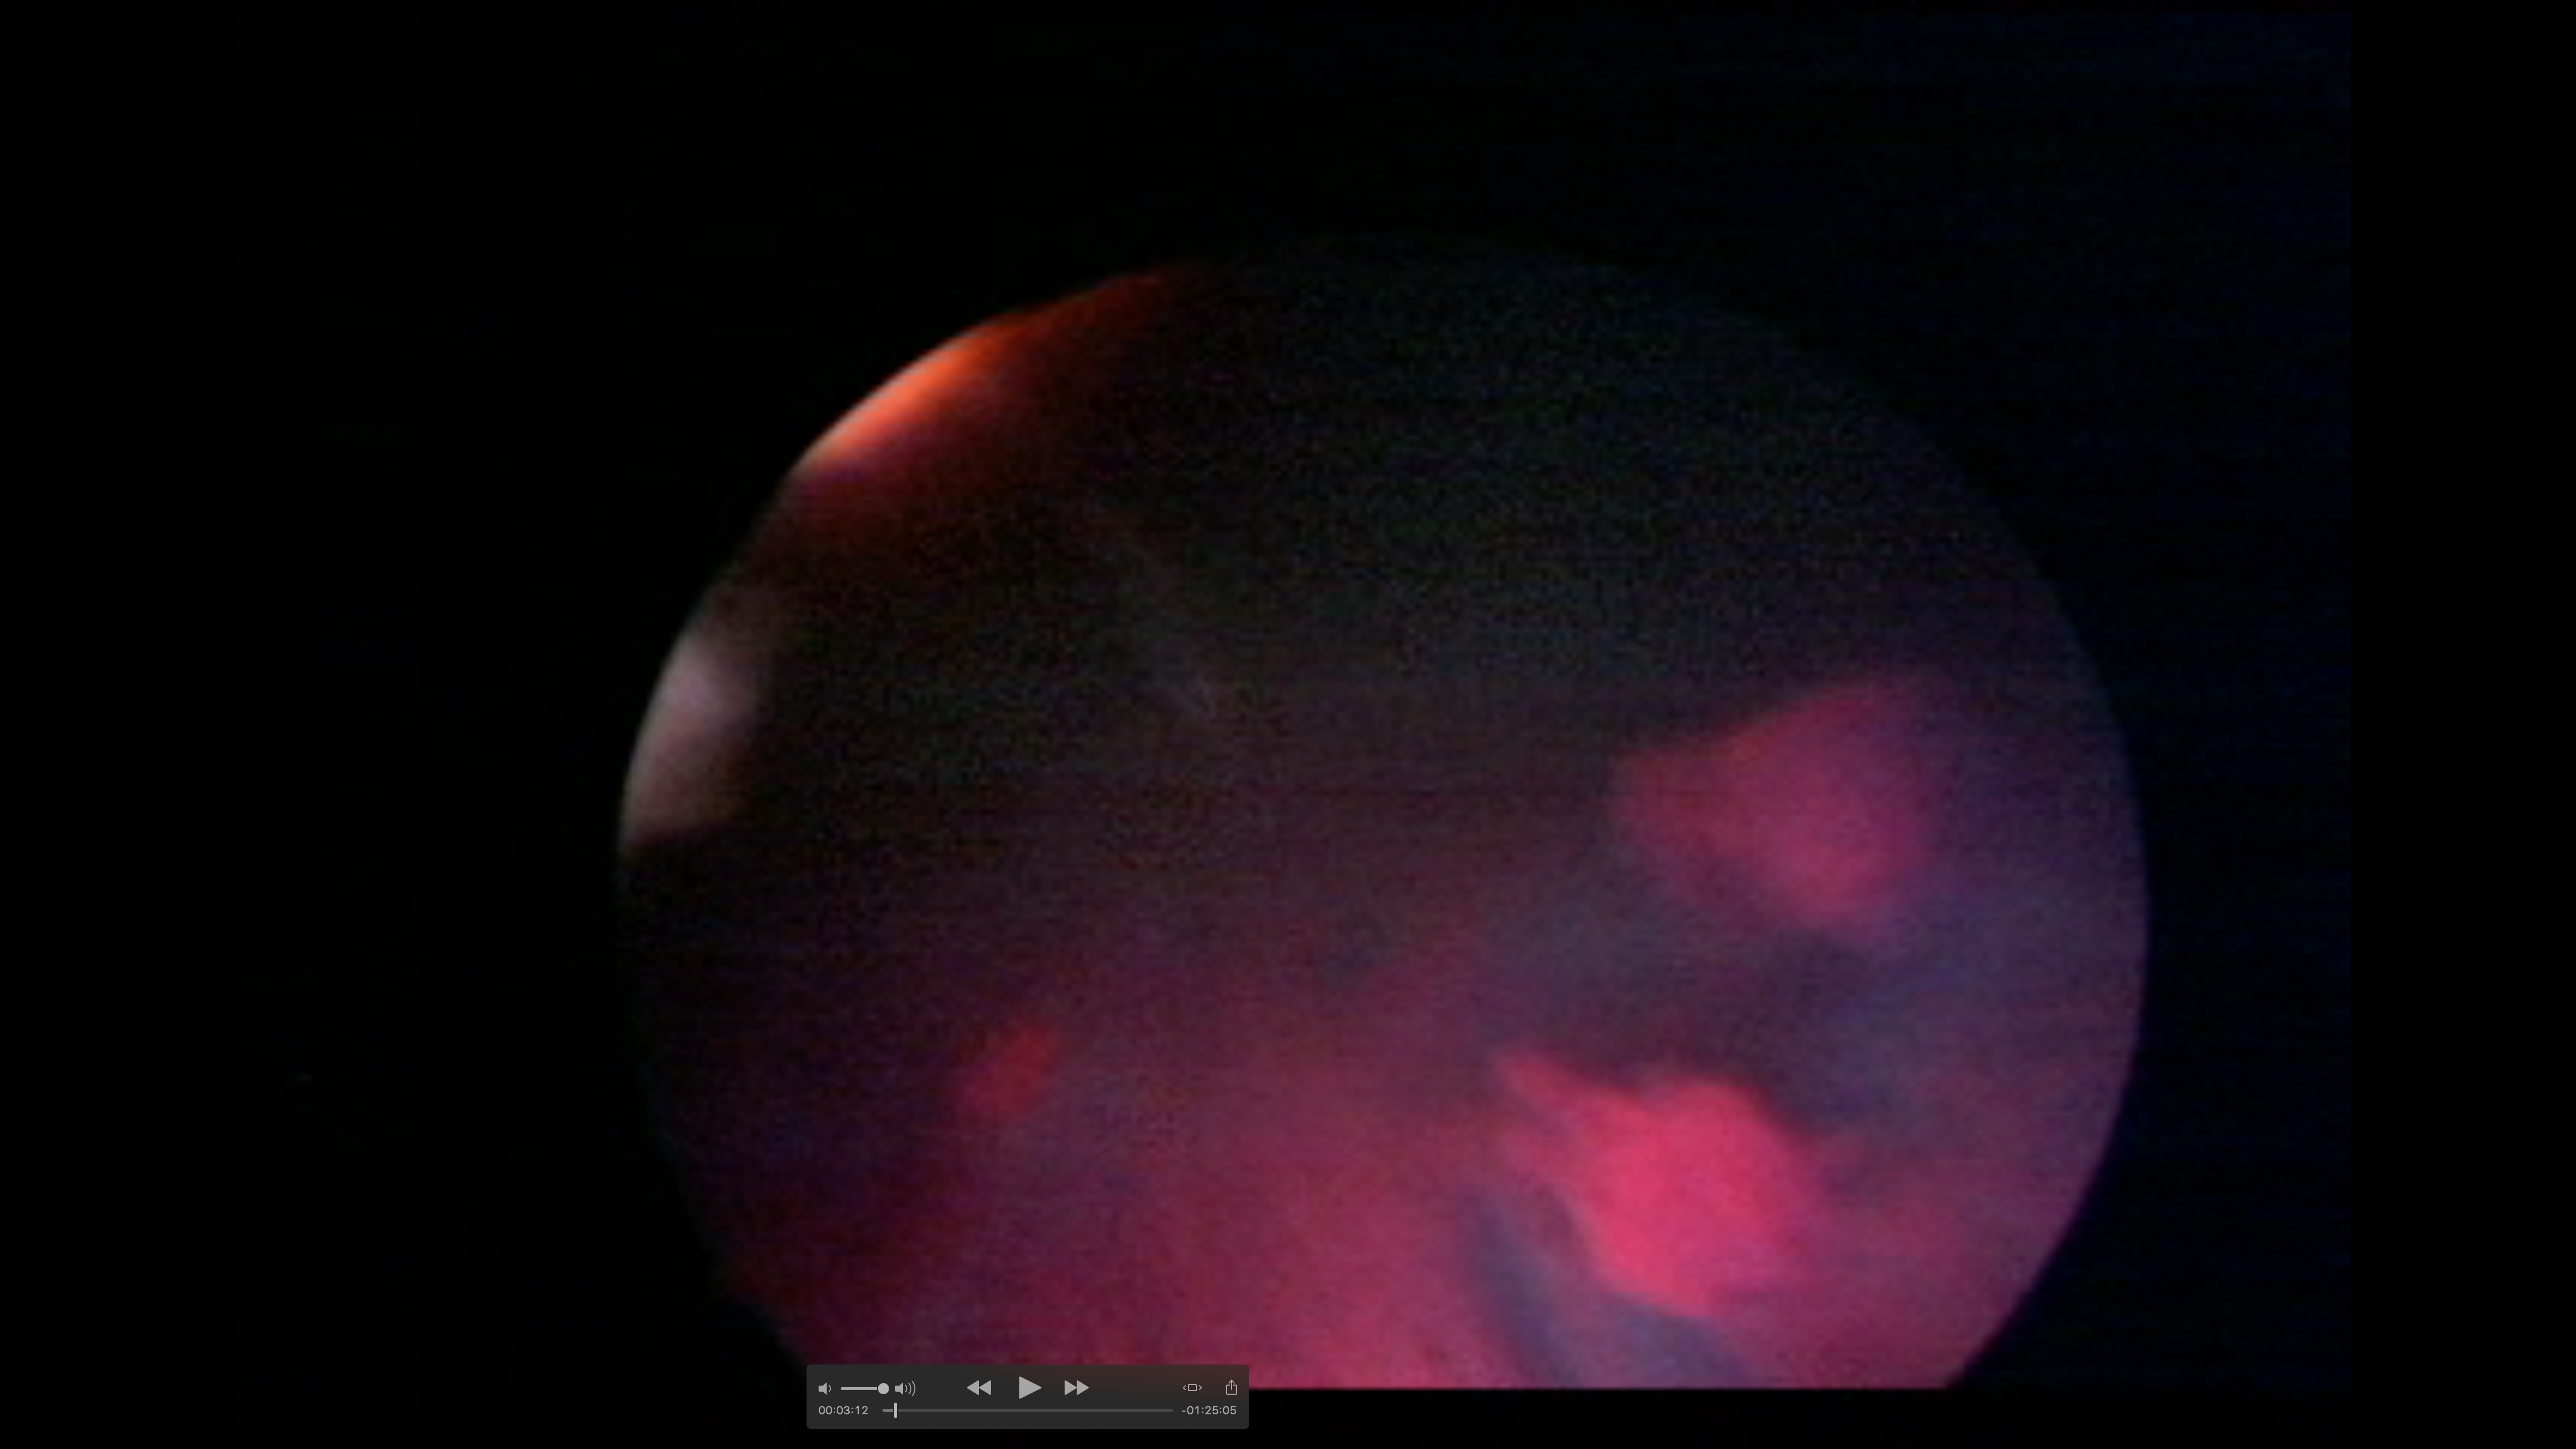
Modality: BLC
Class: Malignant
Subclass: HighGradePapillary
Lesion: Multifocal
Multifocal: 2 to 7
Stage: T2
Morphology: Papillary
Bladder cancer association: Yes